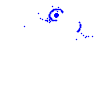
Particle: pion